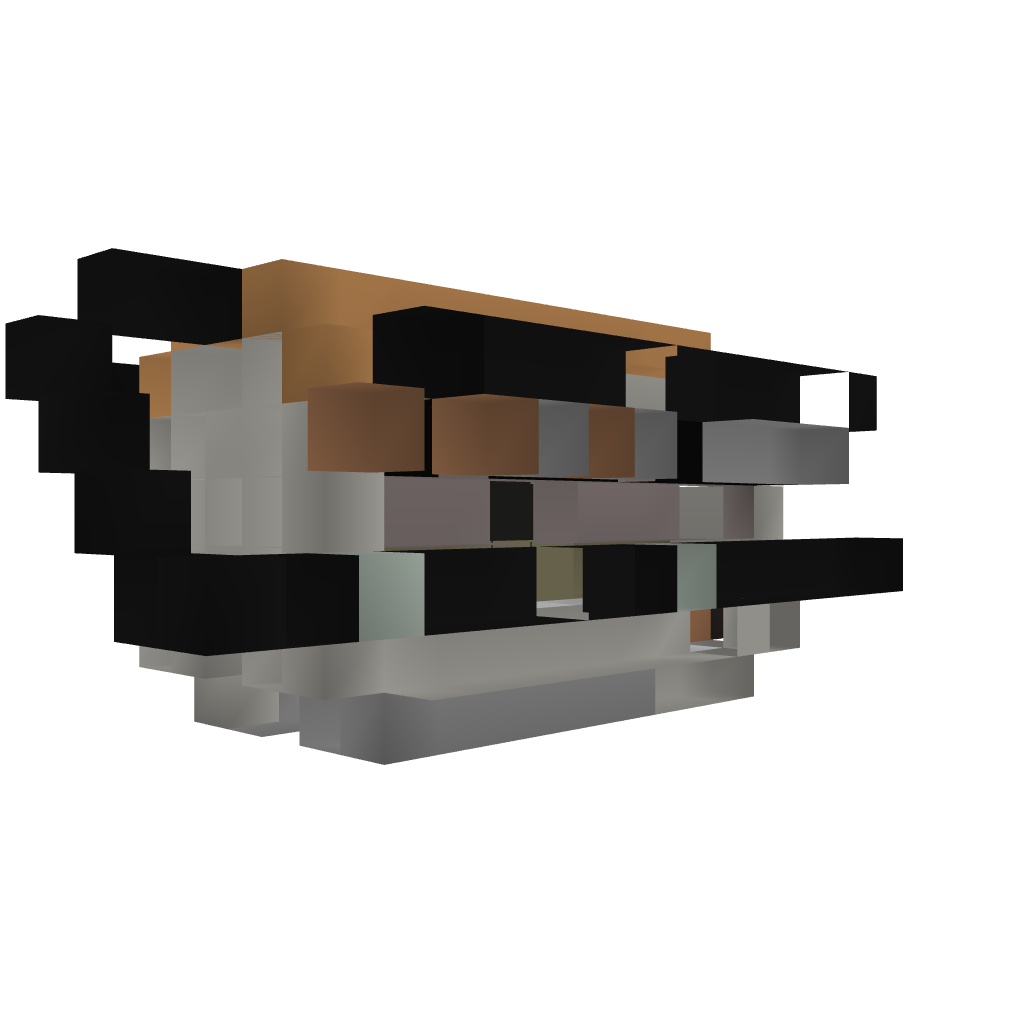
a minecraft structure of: Small farm sugarcane